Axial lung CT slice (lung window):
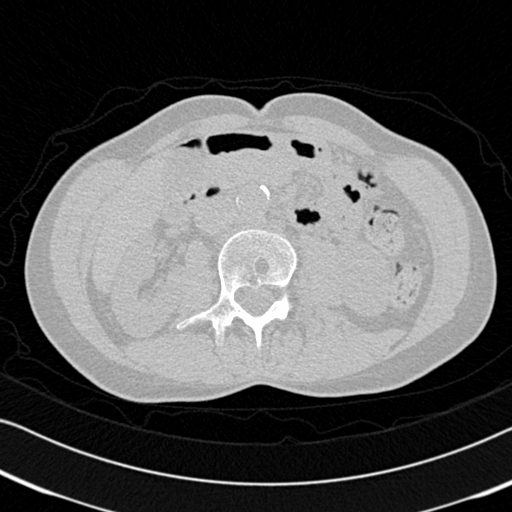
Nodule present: no